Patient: sex M, age 52
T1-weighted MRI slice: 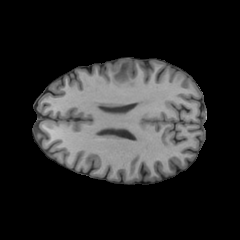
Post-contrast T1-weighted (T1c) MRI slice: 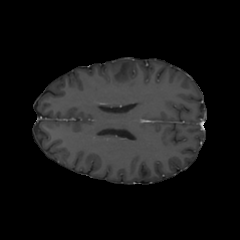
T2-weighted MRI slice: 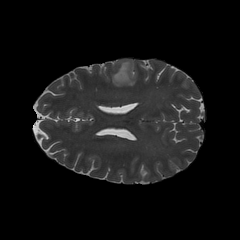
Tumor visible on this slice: yes
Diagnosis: Astrocytoma, IDH-wildtype
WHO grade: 3